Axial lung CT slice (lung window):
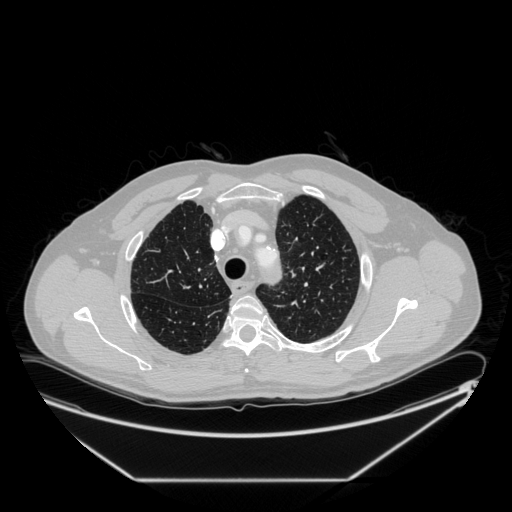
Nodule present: no